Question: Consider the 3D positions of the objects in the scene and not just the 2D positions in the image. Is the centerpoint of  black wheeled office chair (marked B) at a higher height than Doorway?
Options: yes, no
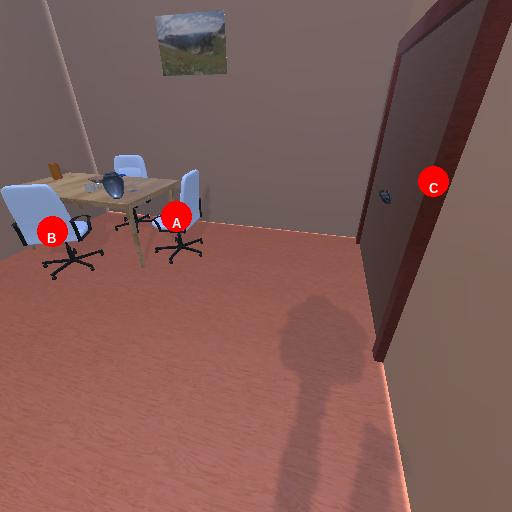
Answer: yes